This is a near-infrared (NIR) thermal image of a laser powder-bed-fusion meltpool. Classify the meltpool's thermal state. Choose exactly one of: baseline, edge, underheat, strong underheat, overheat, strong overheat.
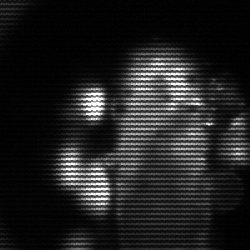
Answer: strong underheat